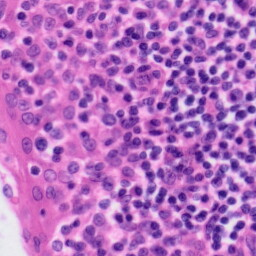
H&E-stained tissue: Tonsil